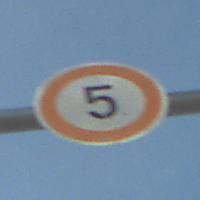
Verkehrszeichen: Geschwindigkeit5
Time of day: MorningAfternoon
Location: Outdoor (Suburban)
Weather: PartlyCloudy
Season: NotSpecified
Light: Natural